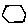
Label: hexagon